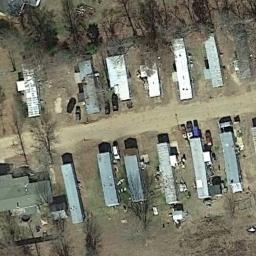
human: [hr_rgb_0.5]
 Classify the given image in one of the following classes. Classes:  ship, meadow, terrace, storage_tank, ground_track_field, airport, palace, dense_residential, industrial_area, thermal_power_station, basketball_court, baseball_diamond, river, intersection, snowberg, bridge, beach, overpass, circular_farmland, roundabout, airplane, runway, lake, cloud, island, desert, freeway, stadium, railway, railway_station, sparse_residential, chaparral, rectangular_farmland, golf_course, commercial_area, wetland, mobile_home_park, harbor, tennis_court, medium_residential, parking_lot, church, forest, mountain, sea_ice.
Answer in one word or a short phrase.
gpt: mobile_home_park